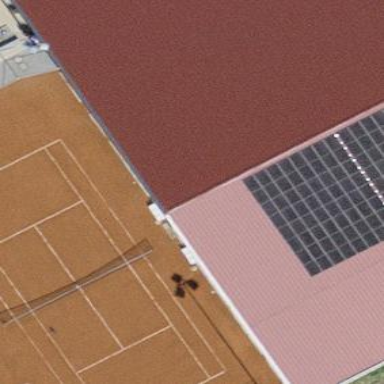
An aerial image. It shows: Tennis court on the leisure land pitch.